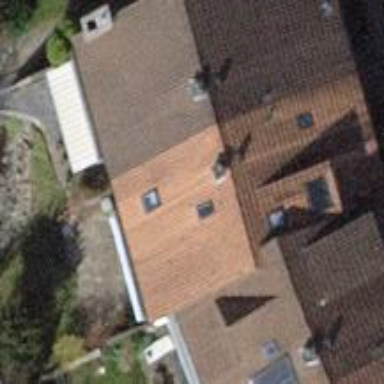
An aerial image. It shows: Terrace-style building with gabled roof.